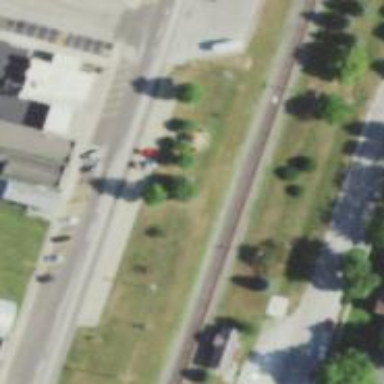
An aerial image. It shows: Railway service station.